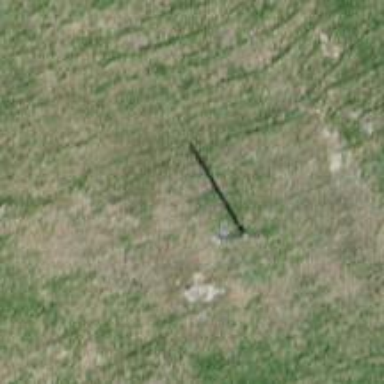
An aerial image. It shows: Power pole.